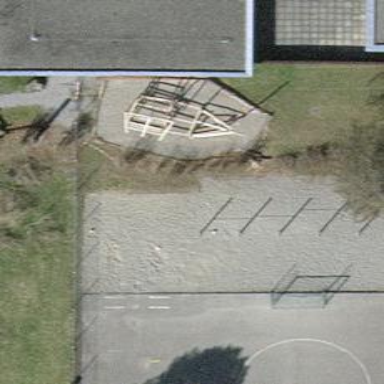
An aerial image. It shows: Playground area for leisure activities on the land.